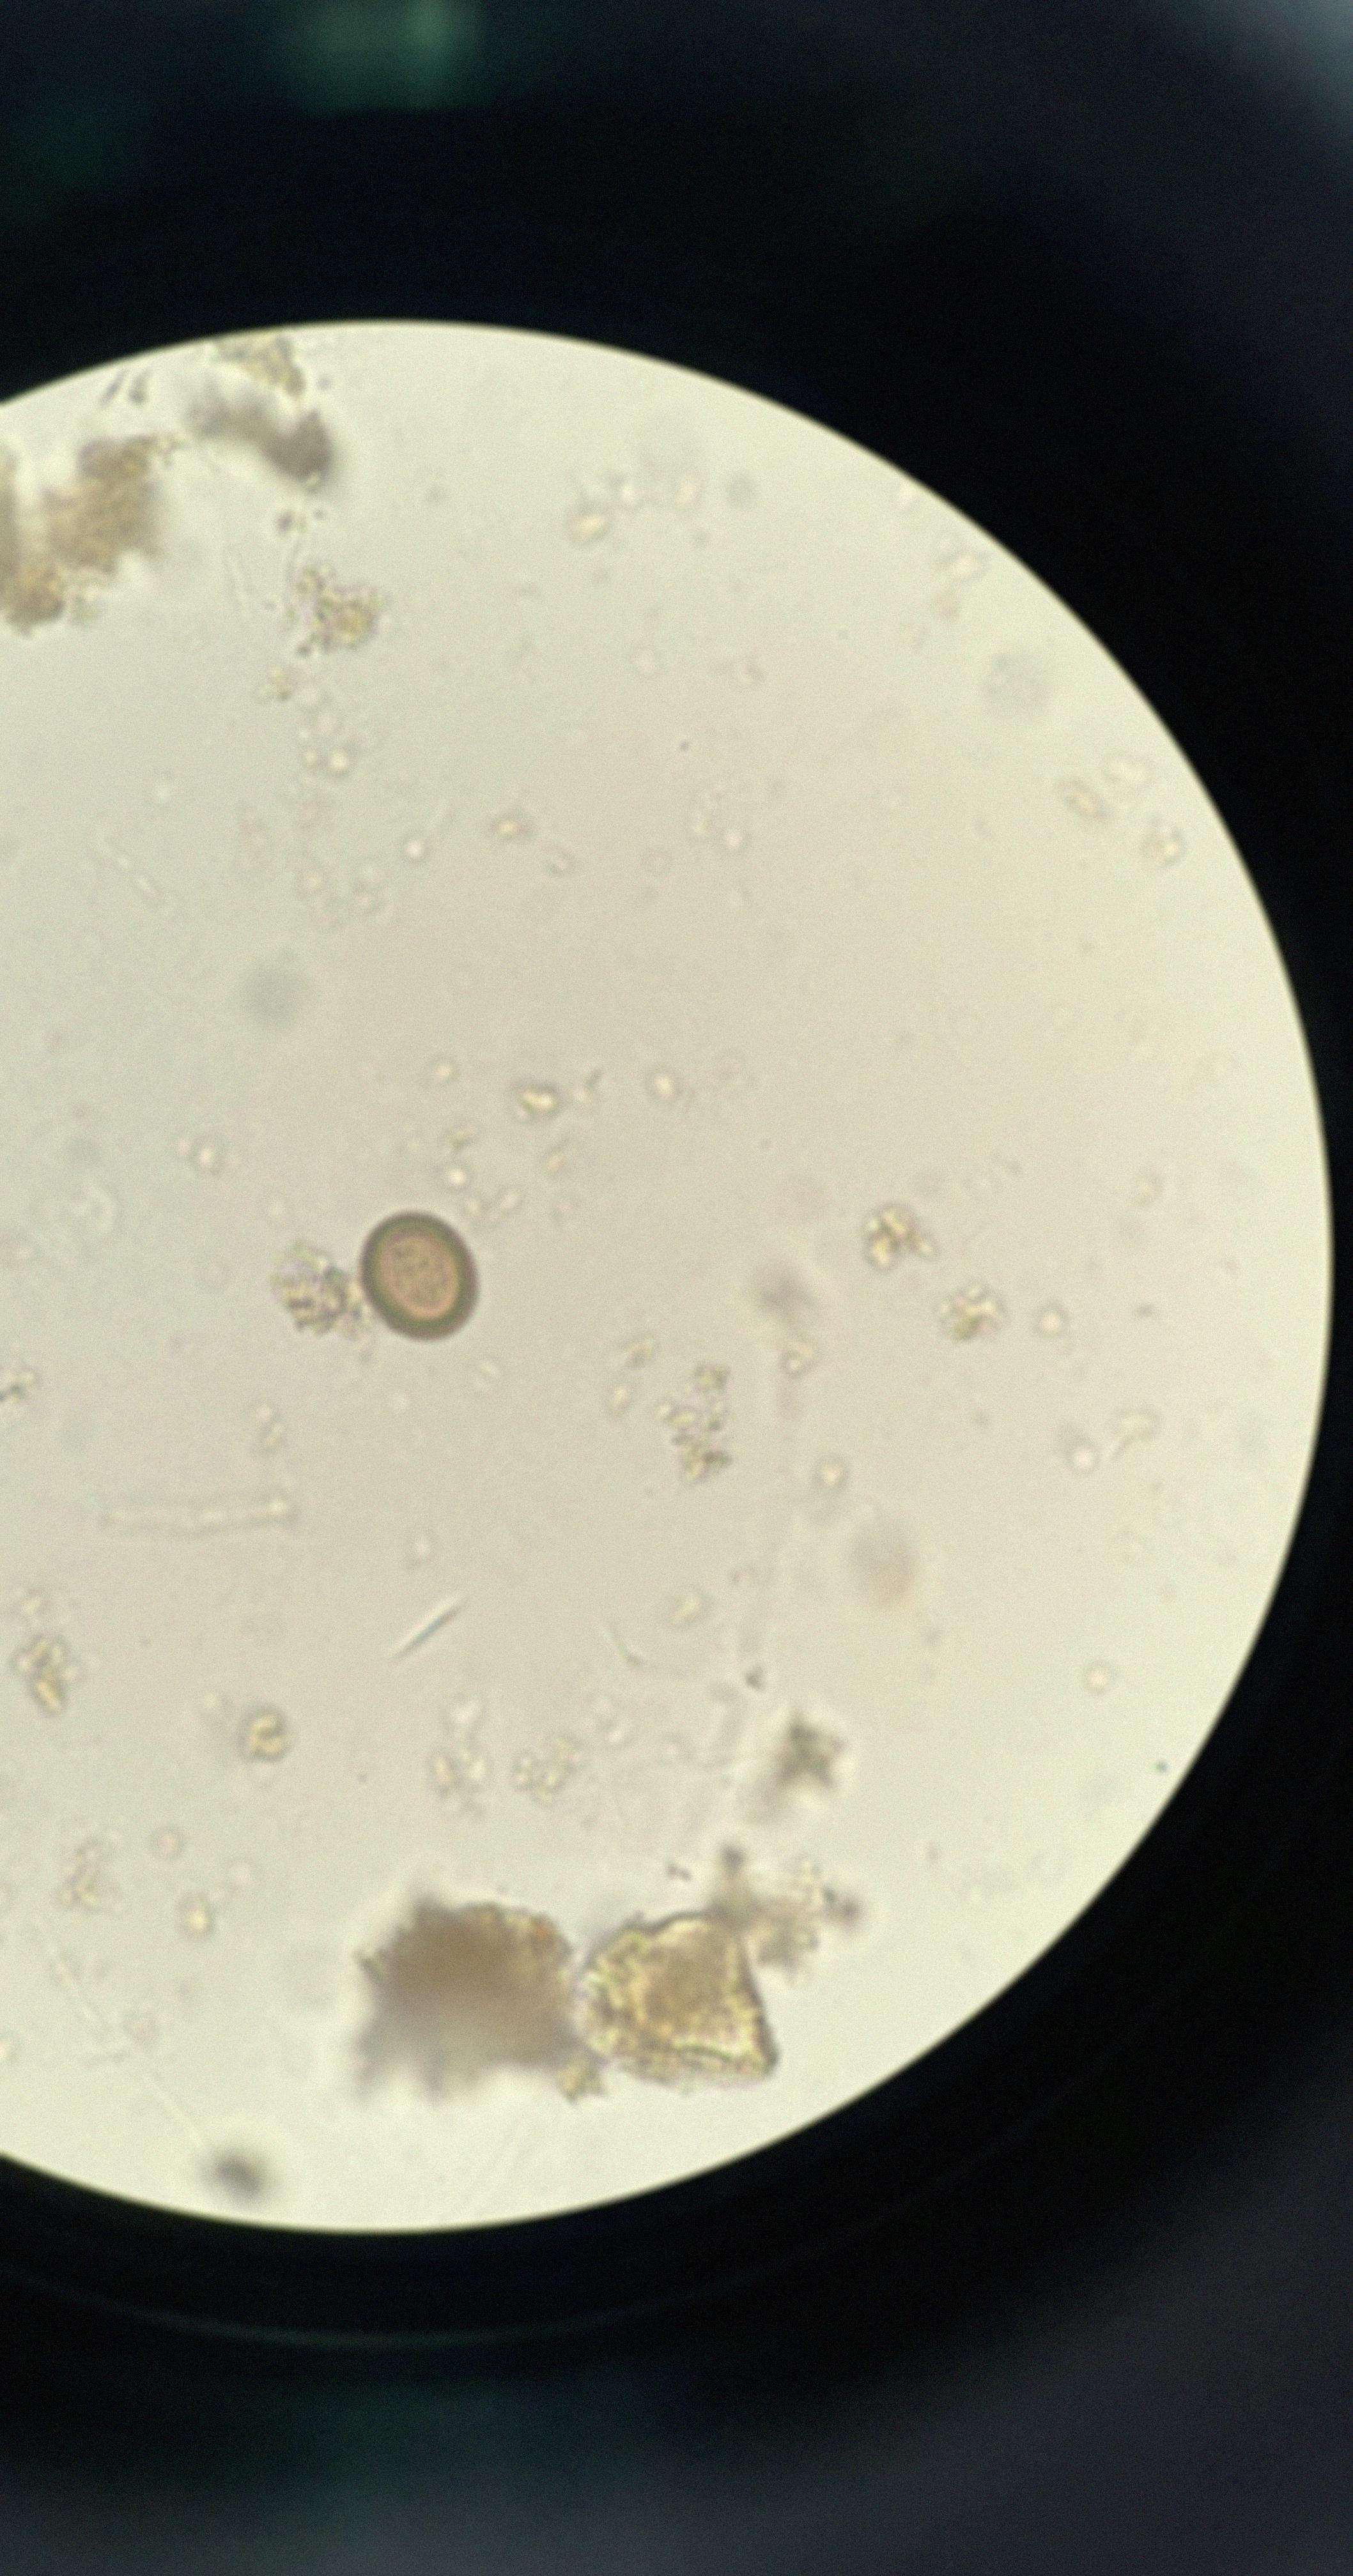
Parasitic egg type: Taenia spp. egg